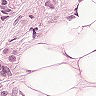
Metastatic tissue present: yes